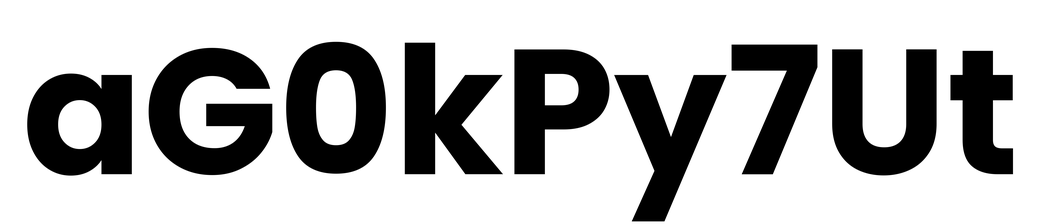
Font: Poppins-Bold